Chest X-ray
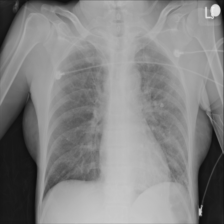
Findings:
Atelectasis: negative
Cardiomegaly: negative
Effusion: negative
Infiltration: negative
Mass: negative
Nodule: negative
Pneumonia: negative
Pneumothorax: negative
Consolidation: negative
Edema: negative
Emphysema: negative
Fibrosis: negative
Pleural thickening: negative
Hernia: negative